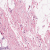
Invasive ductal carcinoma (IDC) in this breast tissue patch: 0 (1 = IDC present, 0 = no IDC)